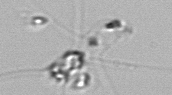
Label: Chaetoceros_didymus_TAG_external_flagellate